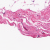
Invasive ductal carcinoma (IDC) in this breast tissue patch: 0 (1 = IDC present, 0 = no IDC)